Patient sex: F
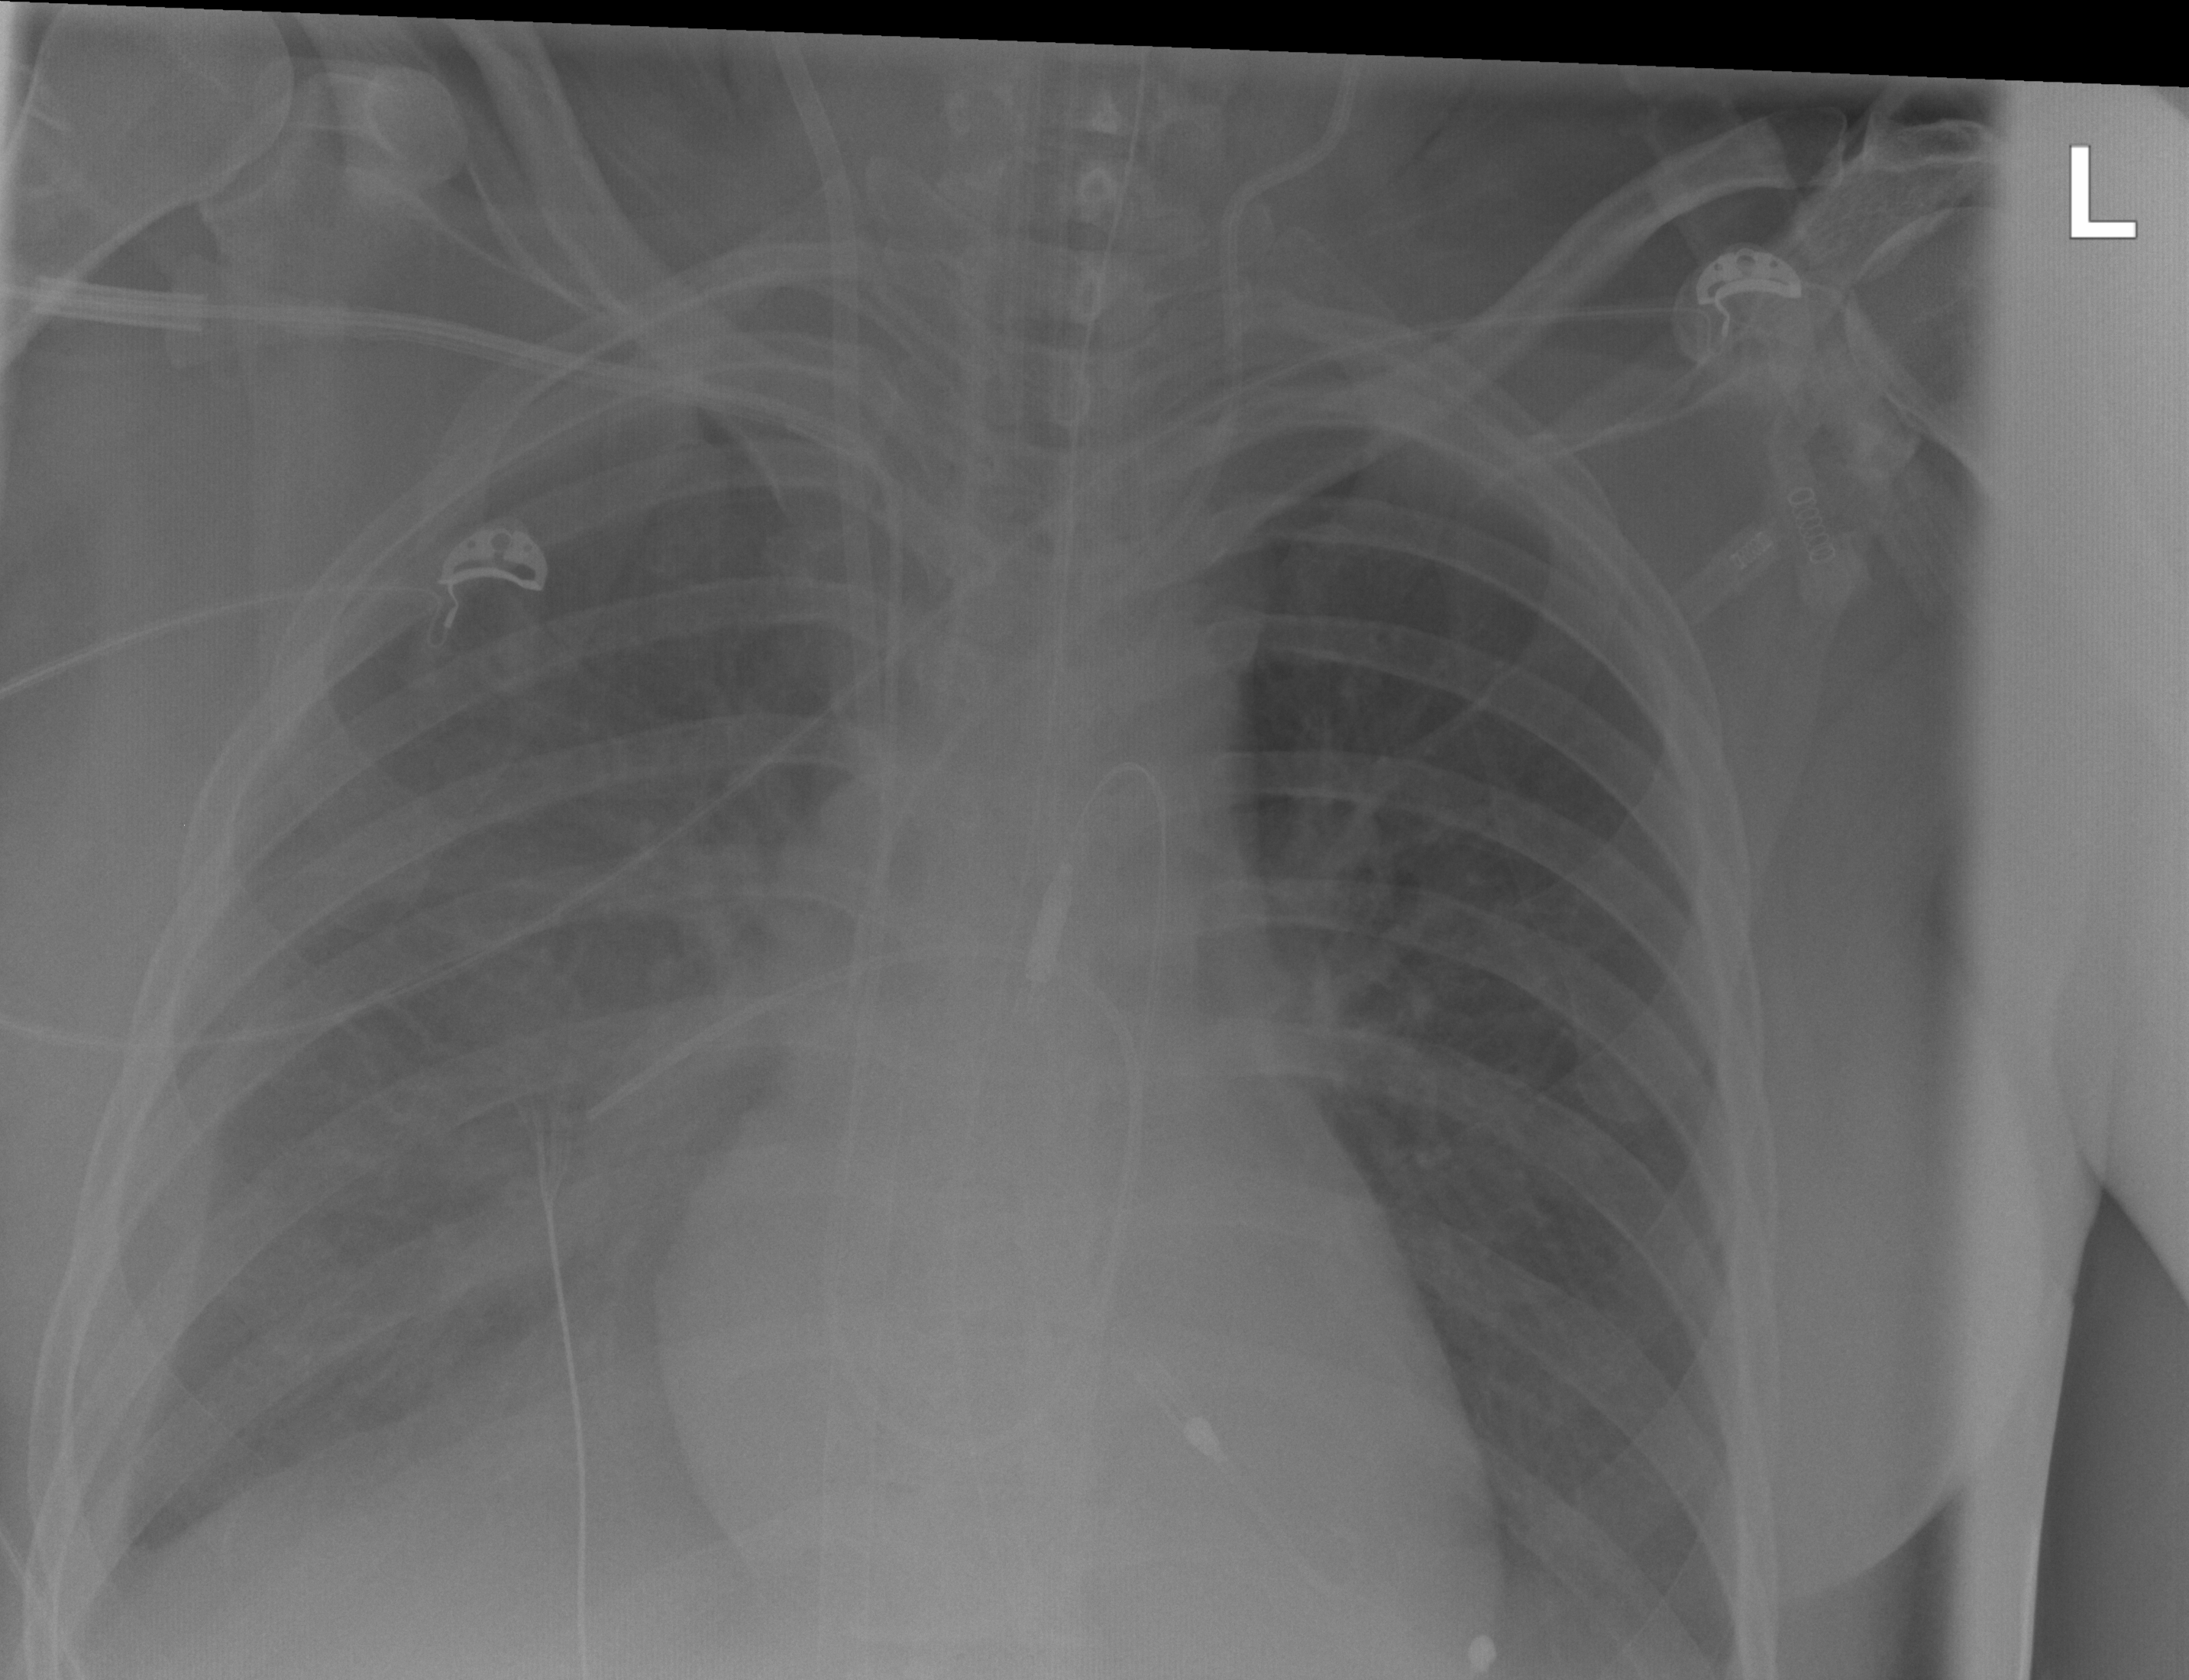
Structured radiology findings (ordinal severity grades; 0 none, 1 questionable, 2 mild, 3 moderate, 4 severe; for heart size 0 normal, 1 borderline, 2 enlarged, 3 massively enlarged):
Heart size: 0
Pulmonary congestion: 0
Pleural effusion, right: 3
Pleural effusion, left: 2
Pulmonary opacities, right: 0
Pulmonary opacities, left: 0
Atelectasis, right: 2
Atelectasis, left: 0